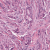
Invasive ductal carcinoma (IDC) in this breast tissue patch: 1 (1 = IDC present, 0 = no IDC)